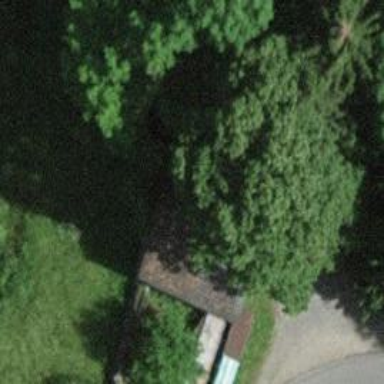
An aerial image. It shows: Shed.